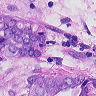
Metastatic tissue present: yes